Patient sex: F
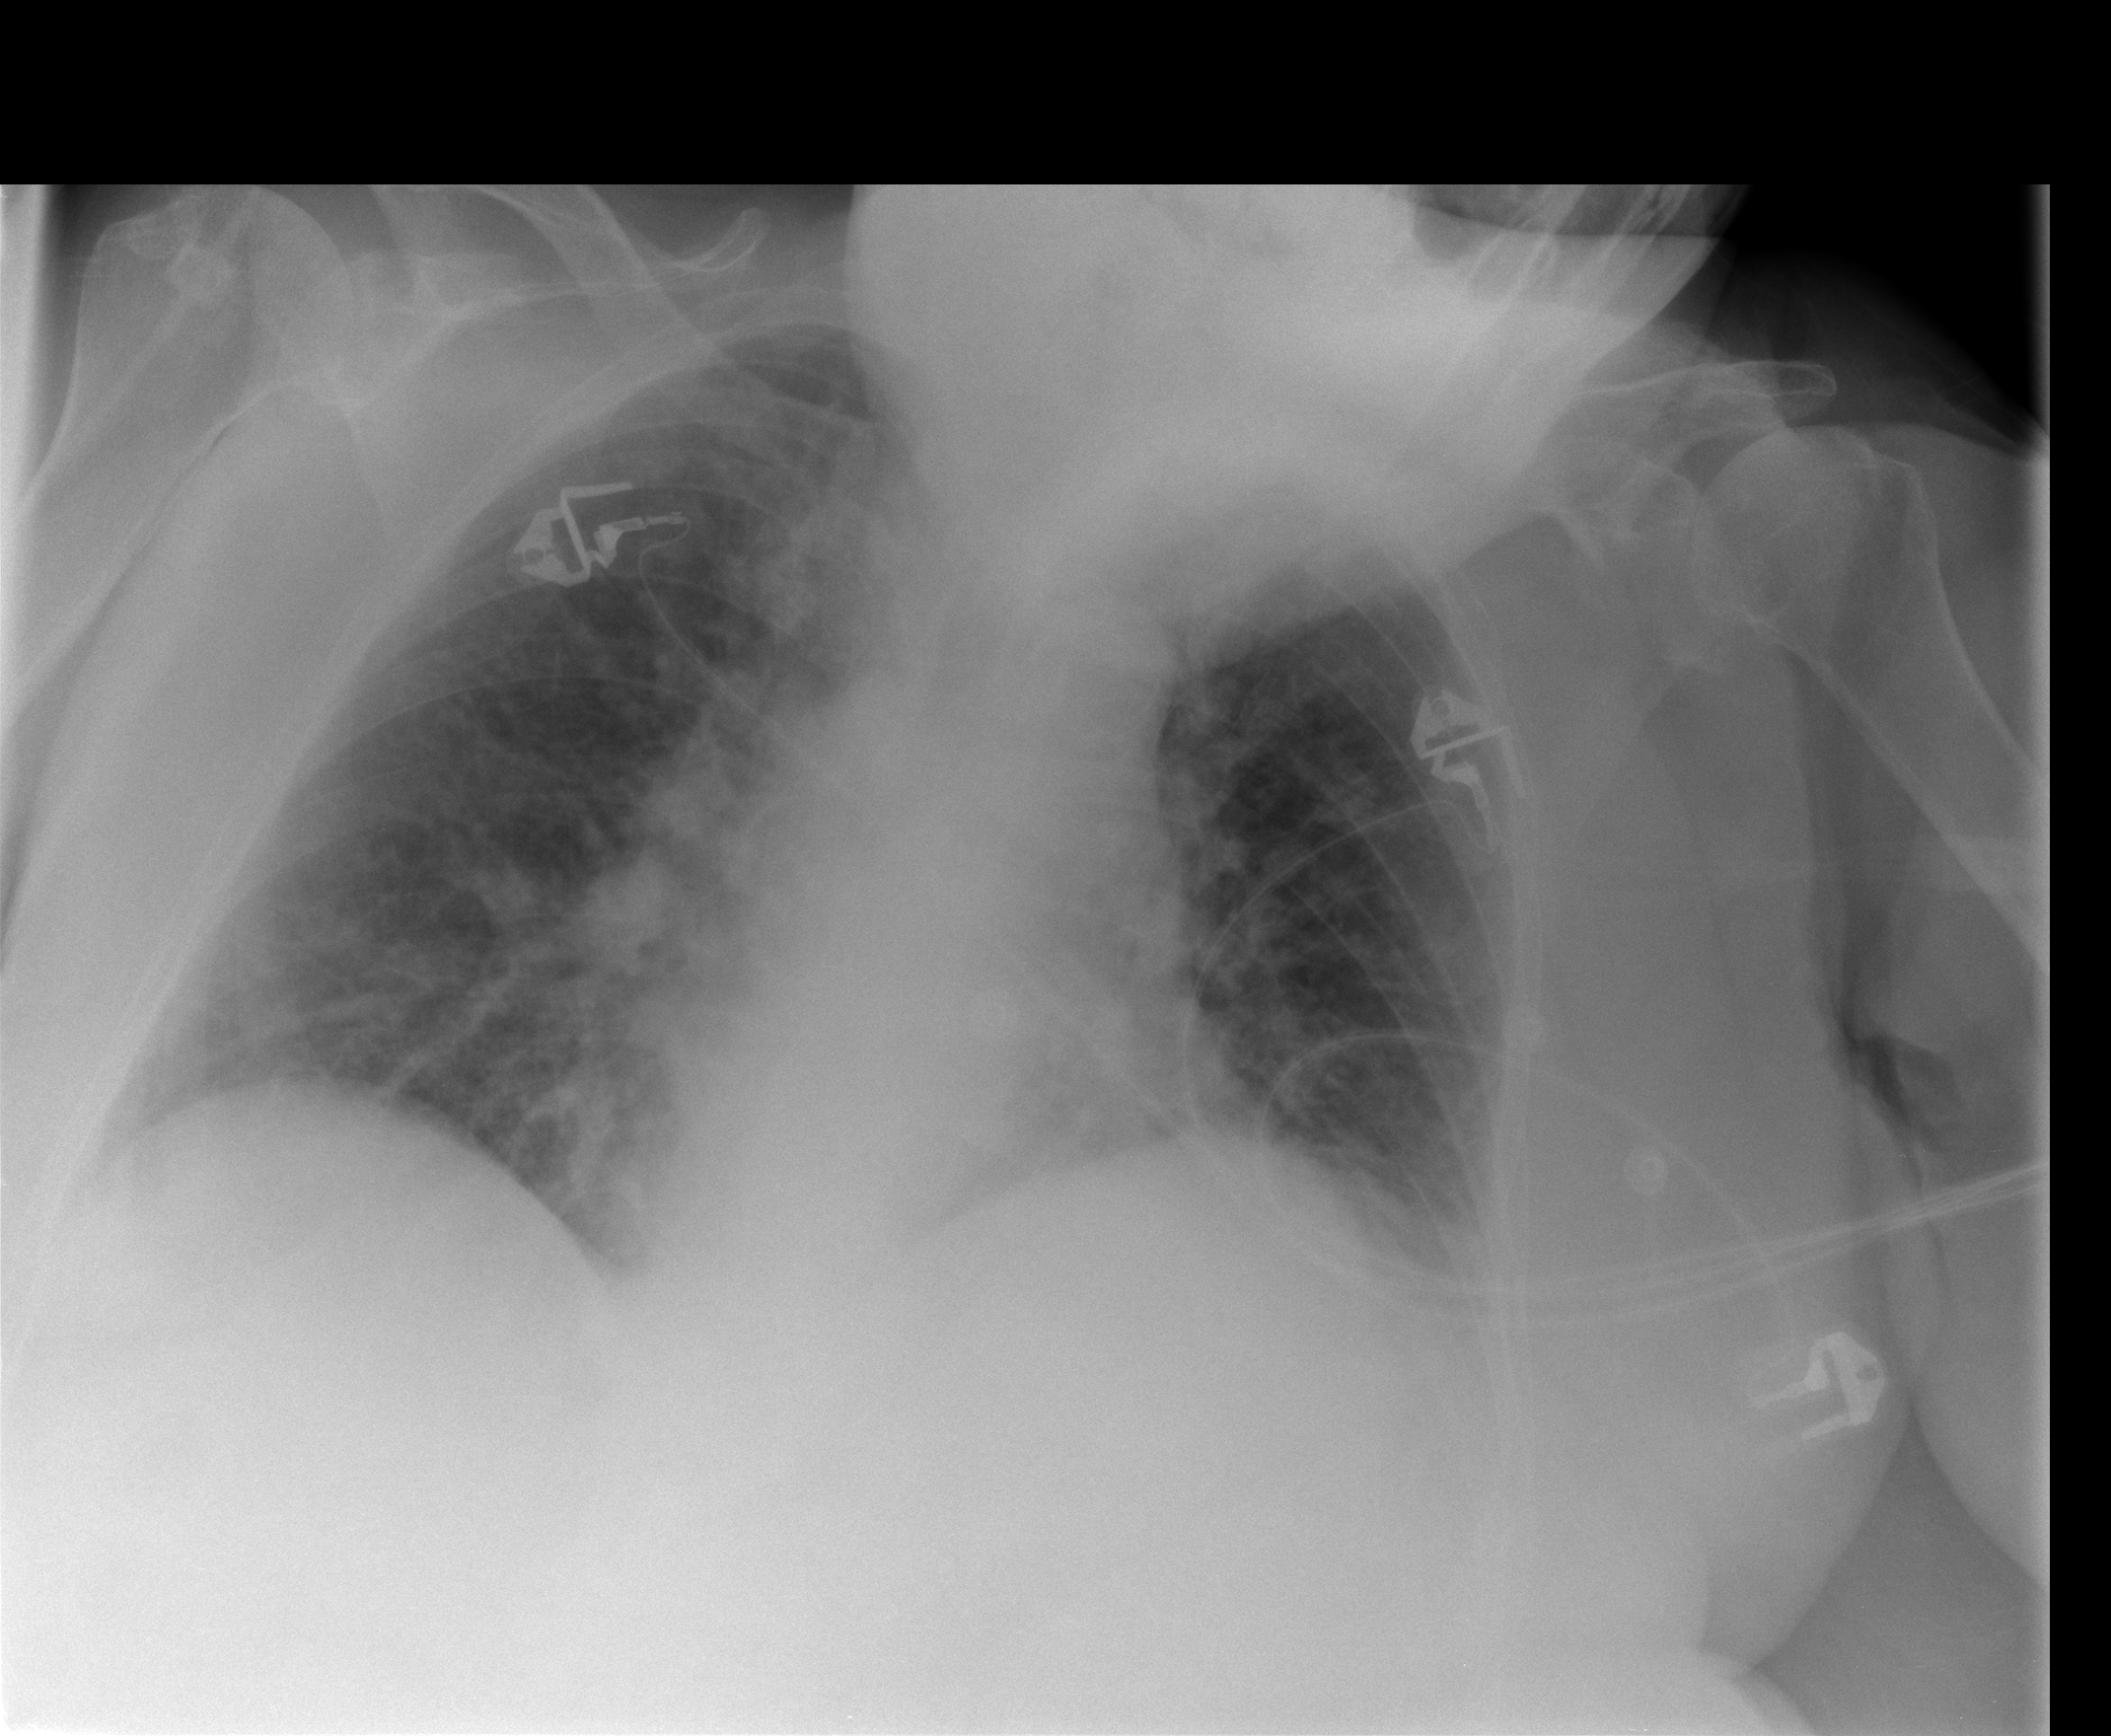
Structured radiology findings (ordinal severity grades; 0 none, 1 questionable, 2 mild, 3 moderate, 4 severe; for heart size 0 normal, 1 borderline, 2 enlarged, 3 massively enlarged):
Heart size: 1
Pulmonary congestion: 3
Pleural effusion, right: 0
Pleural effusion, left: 0
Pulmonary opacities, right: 2
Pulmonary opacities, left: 2
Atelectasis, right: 0
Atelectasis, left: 0